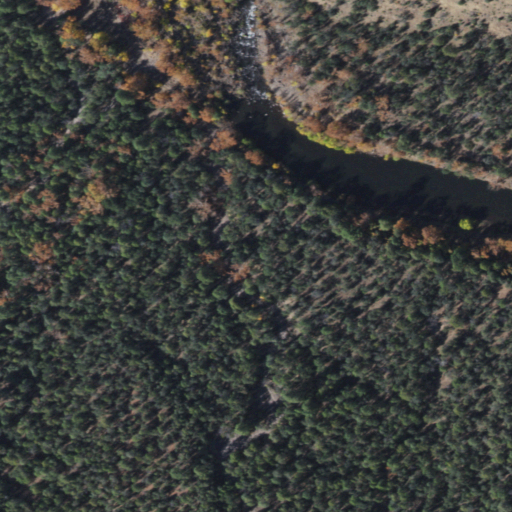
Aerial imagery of valley in Arizona named White Cow Canyon containing evergreen forest, shrub, woody wetlands, herbaceous wetlands, and open water